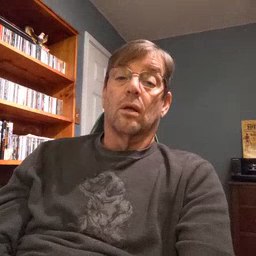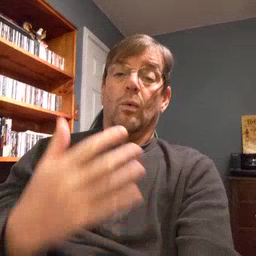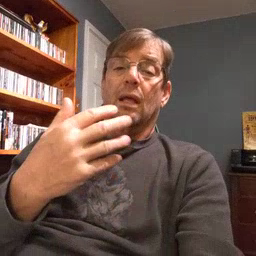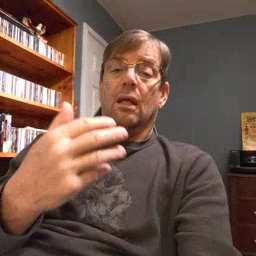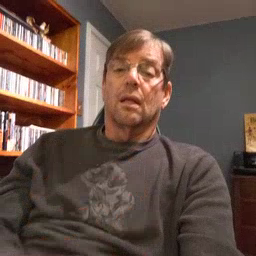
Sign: wait